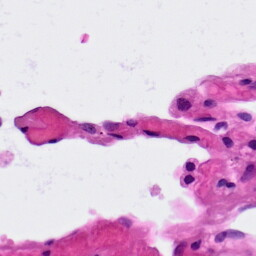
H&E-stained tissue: Lung